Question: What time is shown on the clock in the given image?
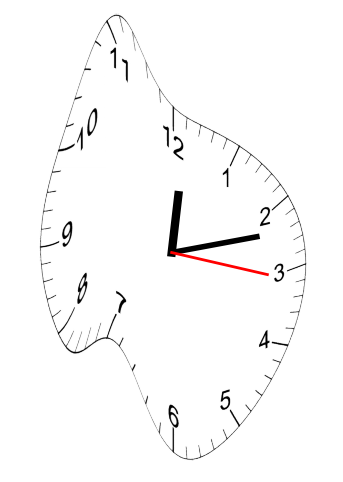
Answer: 12:12:16